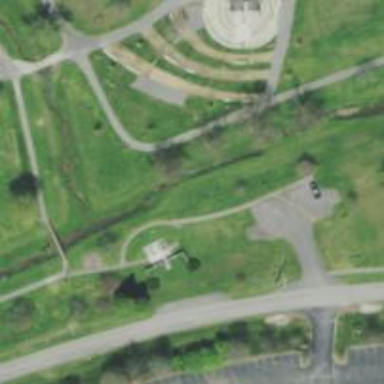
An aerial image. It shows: Historical war memorial.